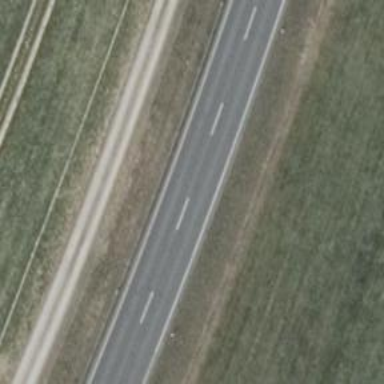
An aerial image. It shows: Asphalt trunk motorway.